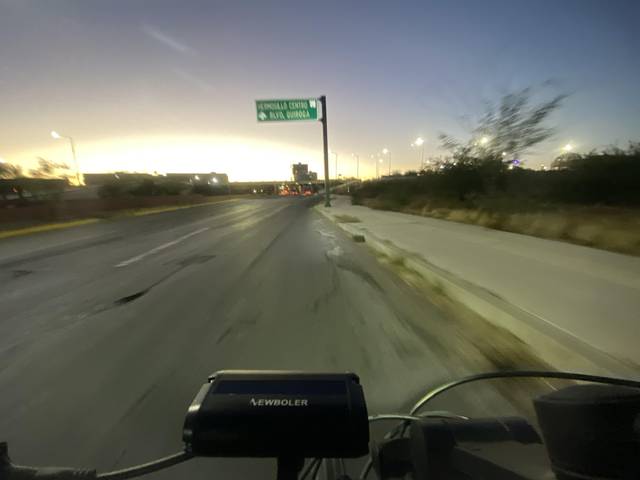
Region: Mexico
Coordinates: 29.069, -110.954